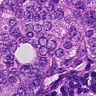
Metastatic tissue present: yes